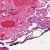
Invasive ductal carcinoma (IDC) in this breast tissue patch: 0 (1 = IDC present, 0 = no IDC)